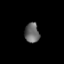
Tissue: lung
Cell type: Epithelial cells
Senescence score: 0.2254
Nuclear area (px): 283
Mean DAPI intensity: 104.456